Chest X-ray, PA view. Patient: 31 years old, sex M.
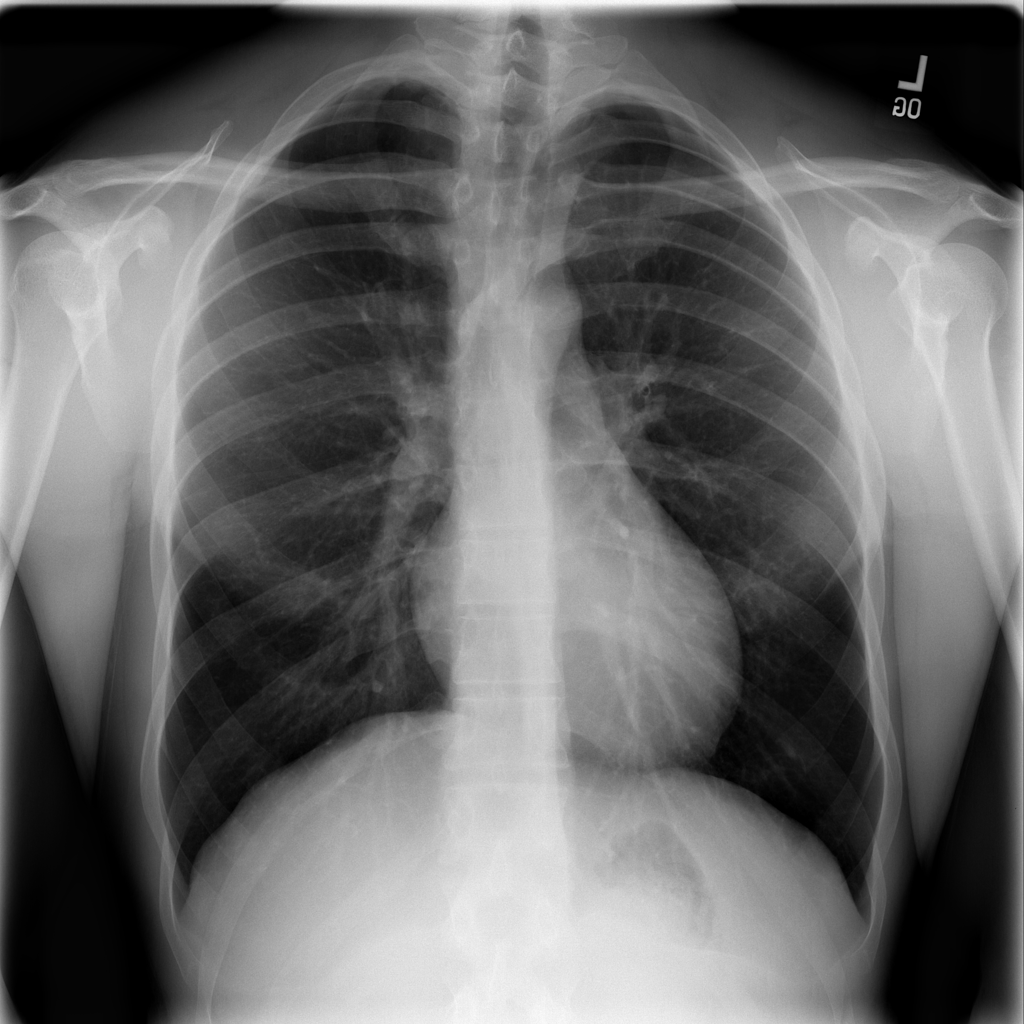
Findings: No Finding